Current action and preconditions to check: trajectory_clear

Your task: For each precondition in the list above, predict whether it will hold at this action.

Consider the current scene as observed from the mobile robot's camera, and analyze the predicted future states of all dynamic agents (e.g., people, animals, vehicles, or any moving entities) within the NEXT SECOND.

IMPORTANT: Only answer "very likely" if you are absolutely certain—based on strong, clear evidence—that a dynamic agent will violate the precondition in the predicted future state. Do NOT answer "very likely" for unlikely, ambiguous, or low-probability risks.

Ask yourself for each precondition: Is there a high probability, with clear and convincing evidence, that the predicted future states of any dynamic agent will interfere with the predicted future state of the currently executing action within the NEXT SECOND, causing that precondition to fail?

Assess the risk level based on these predictions. Use "likely" or "very likely" if motions create a clear risk of interference.

Use "neutral" or "improbable" if agents are nearby but their predicted paths are clearly diverging or non-conflicting.

Failure Risk Categories: "very improbable", "improbable", "neutral", "likely", "very likely"

Answer Format: Output ONLY the probability_of_failure value from these categories: "very improbable", "improbable", "neutral", "likely", "very likely"

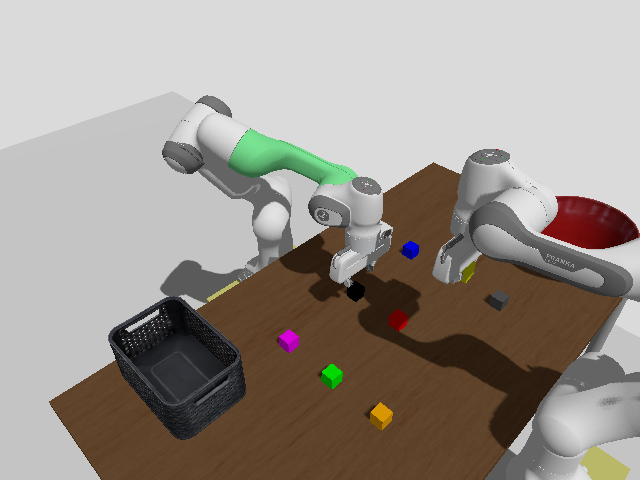

Answer: very improbable